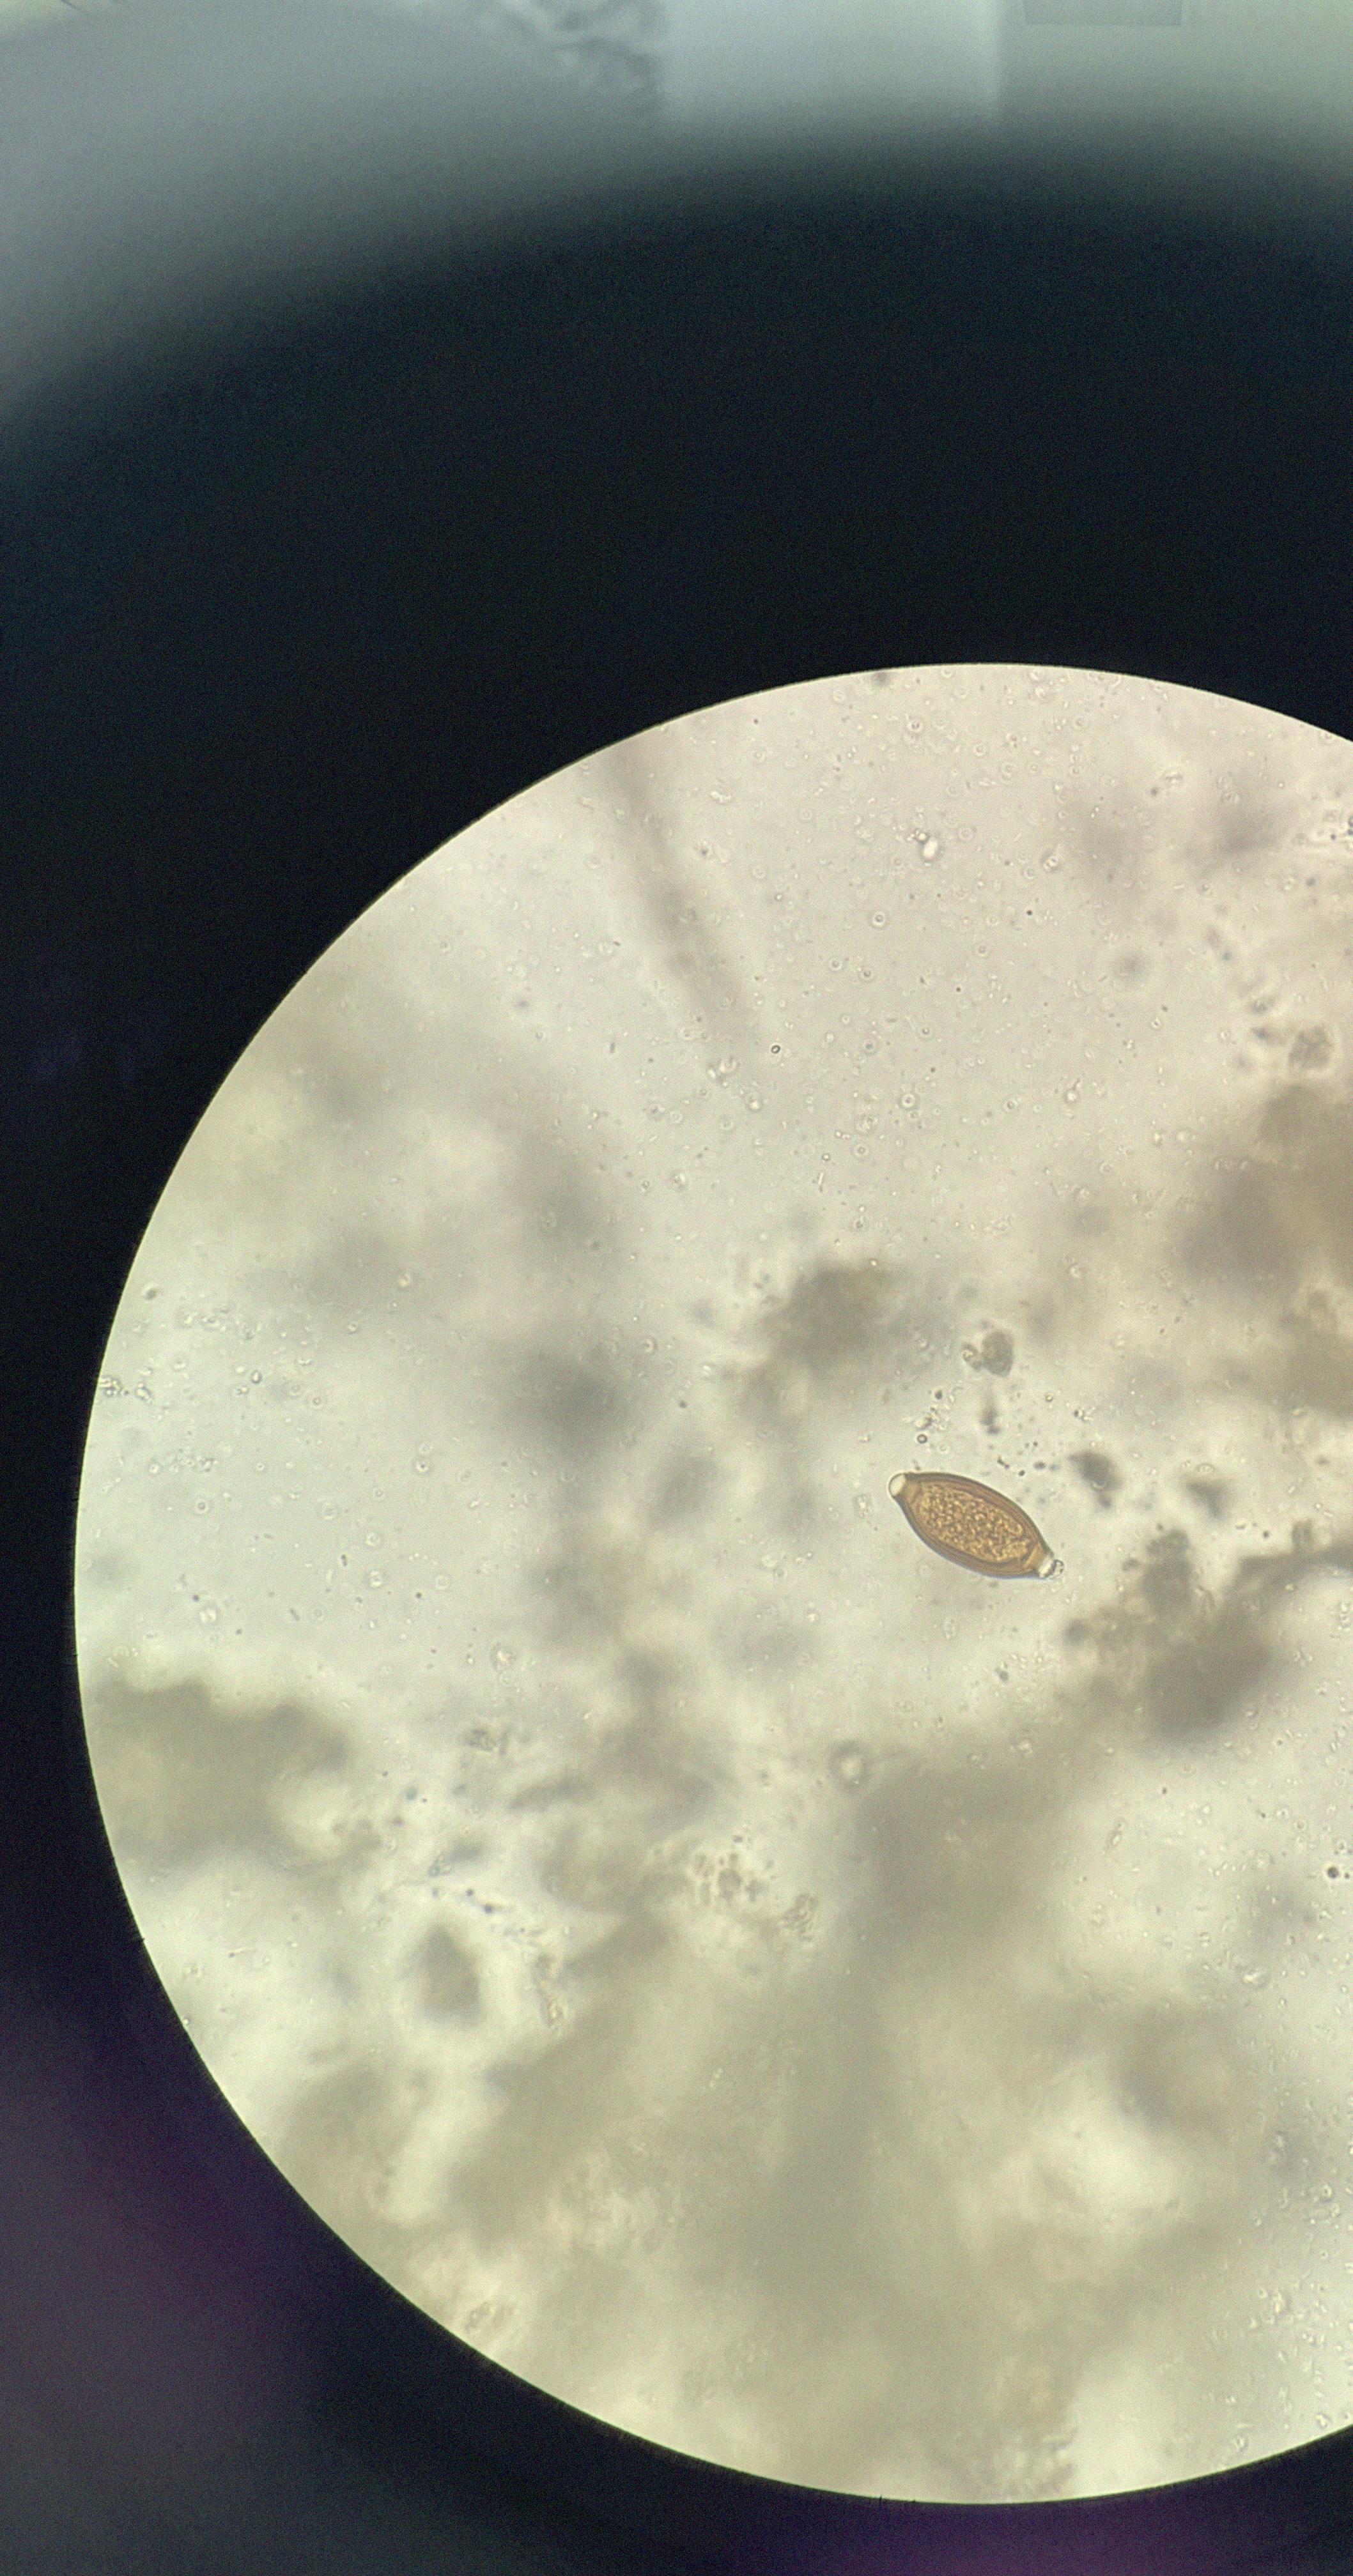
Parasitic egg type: Trichuris trichiura